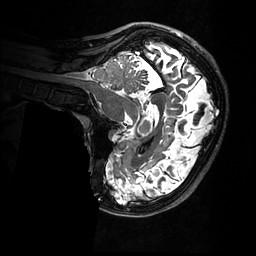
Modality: T2w
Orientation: sagittal
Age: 40
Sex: female
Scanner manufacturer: ge
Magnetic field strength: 3 T
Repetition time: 3.202 s
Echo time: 0.06683 s